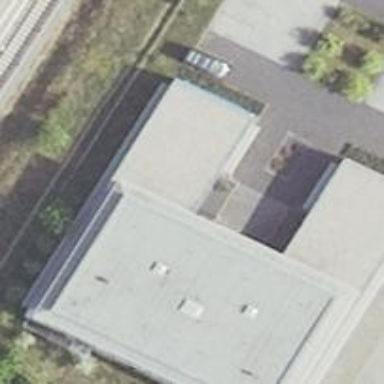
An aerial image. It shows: Building.